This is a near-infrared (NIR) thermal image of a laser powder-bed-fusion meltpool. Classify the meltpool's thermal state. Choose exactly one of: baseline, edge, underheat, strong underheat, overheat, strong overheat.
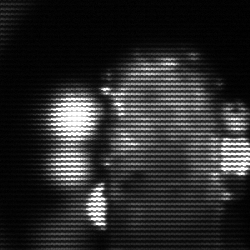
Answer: strong underheat